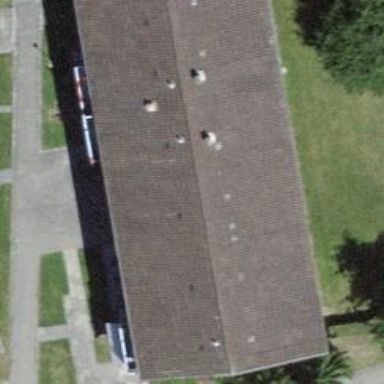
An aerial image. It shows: Residential building with gabled roof.